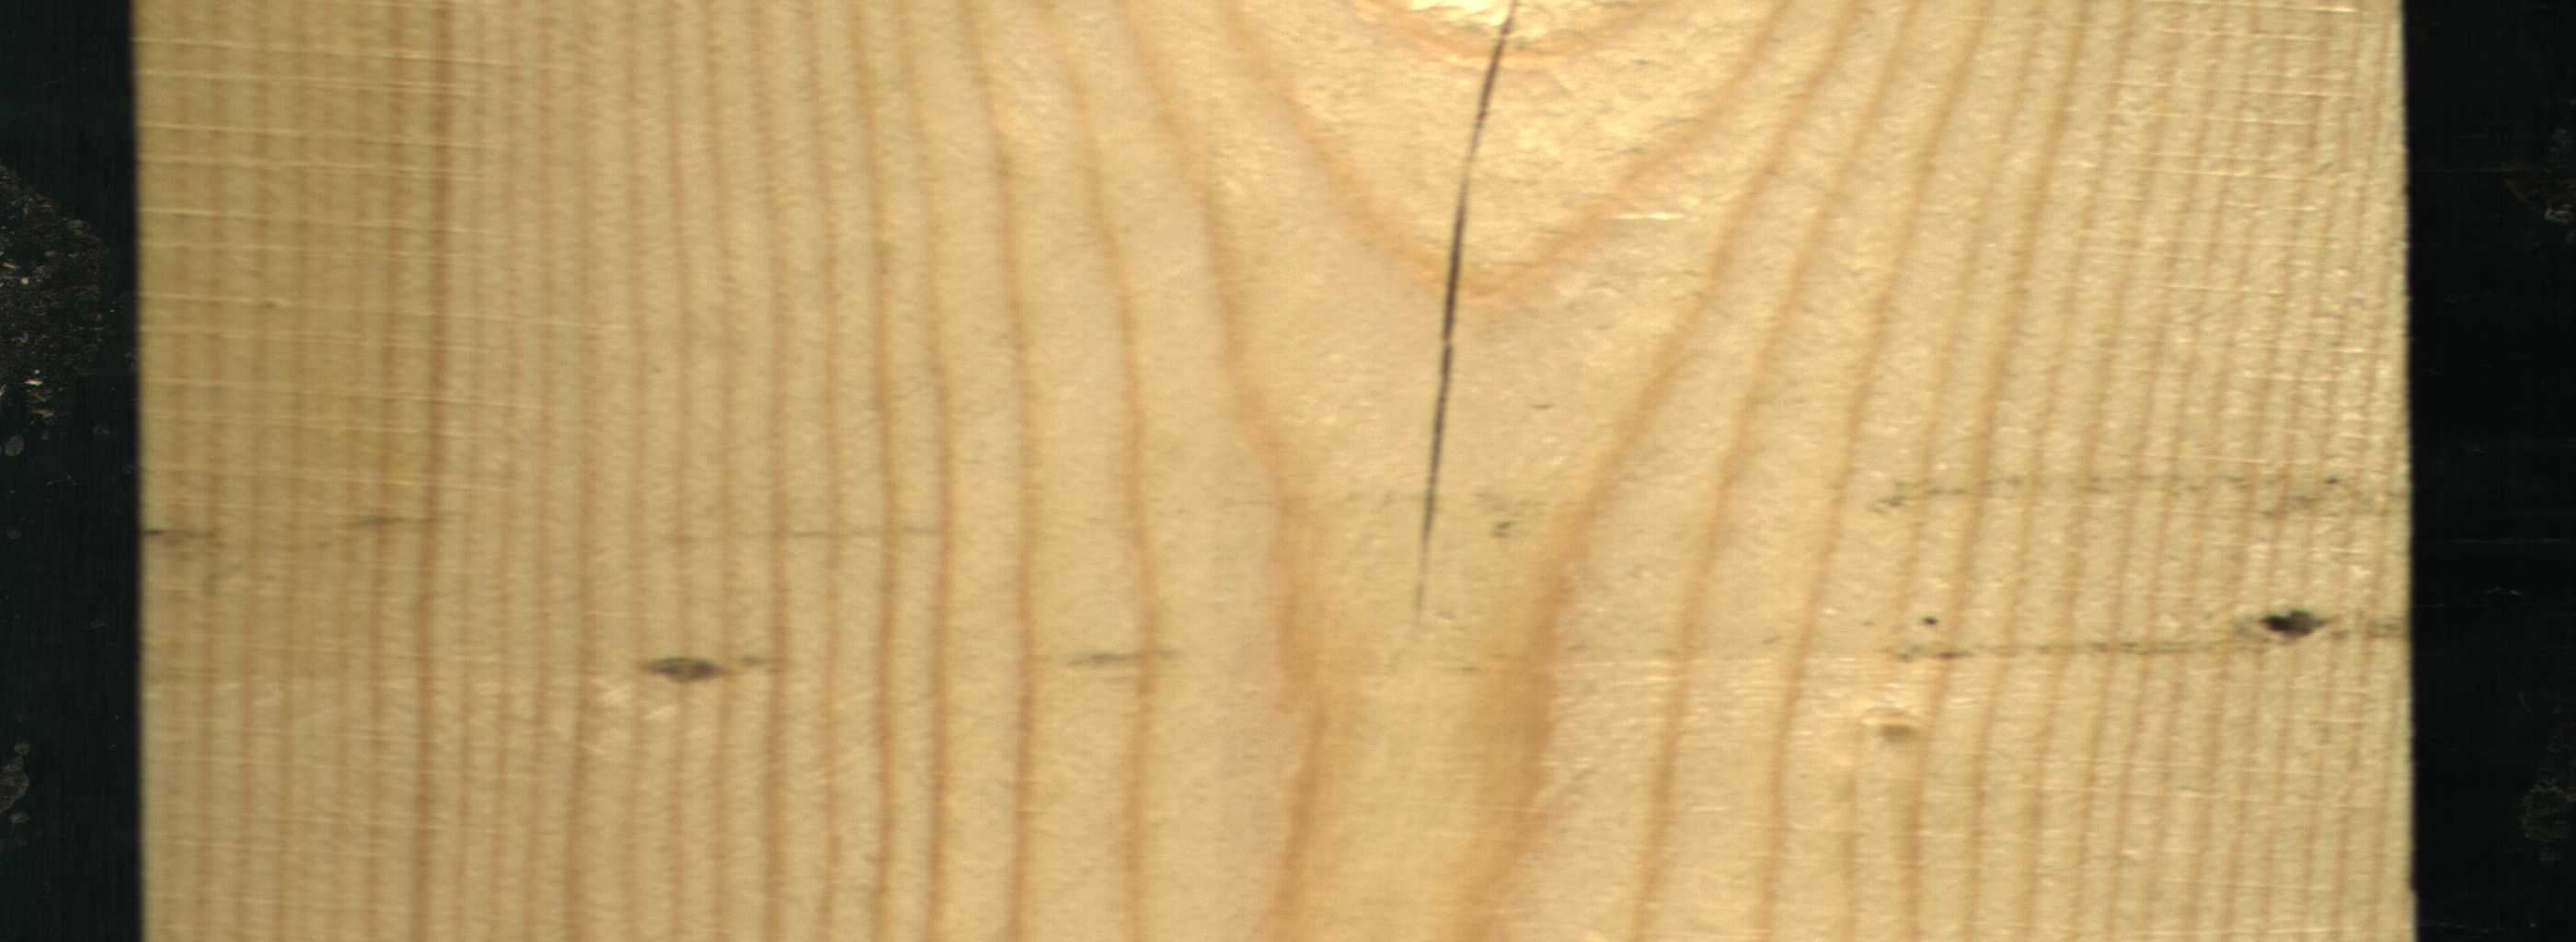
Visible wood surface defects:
Crack
Dead_Knot